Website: bh-photo
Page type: account-selection
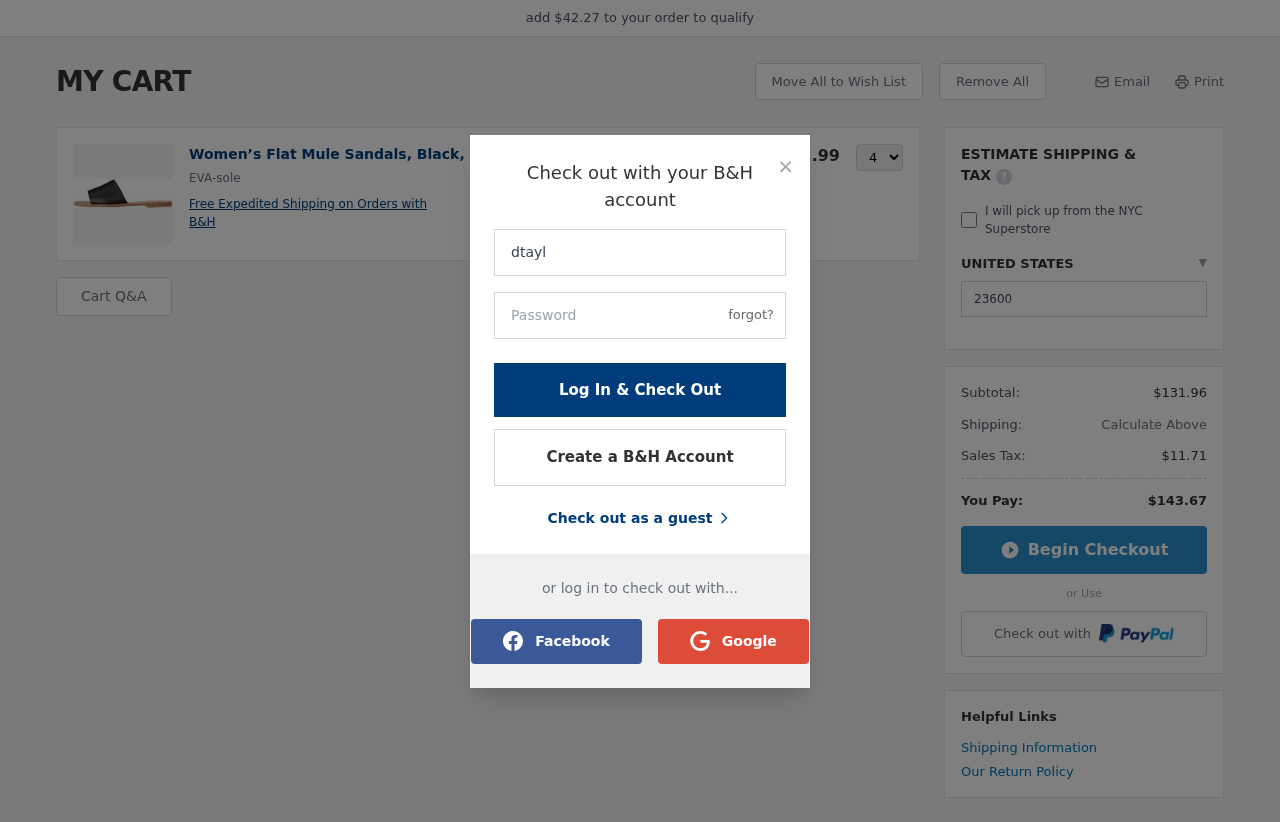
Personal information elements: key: PII_COUNTRY
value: UNITED STATES
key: PII_LOGIN_USERNAME
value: dtaylor44
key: PII_POSTCODE
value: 23600
Product elements: key: PRODUCT1_DESC
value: EVA-sole
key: PRODUCT1_NAME
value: Women’s Flat Mule Sandals, Black, 8 UK
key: PRODUCT1_PRICE
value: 32.99
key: PRODUCT1_QUANTITY
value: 4
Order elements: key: ORDER_SUBTOTAL
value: $131.96
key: ORDER_TAX
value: $11.71
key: ORDER_TOTAL
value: $143.67
Other elements: key: AMOUNT_TO_QUALIFY
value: $42.27